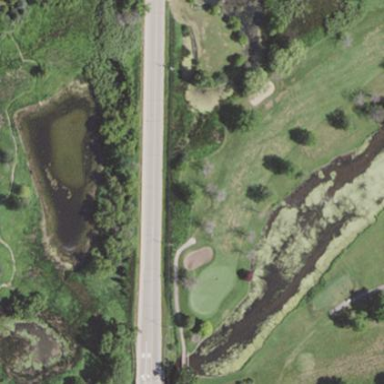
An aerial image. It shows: Grassy area designated as golf fairway.